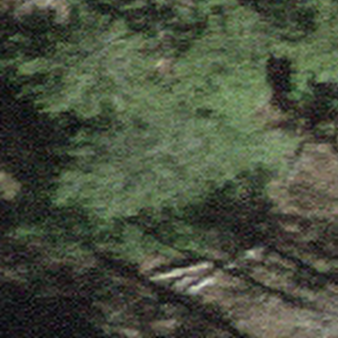
Label: other